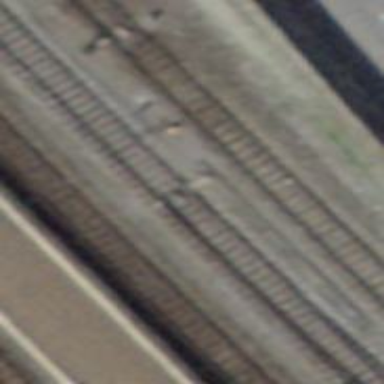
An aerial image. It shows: Railway switch.